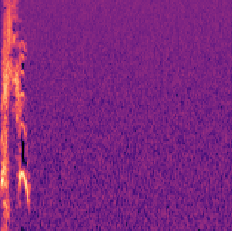
Sound class: Person sneeze